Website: bh-photo
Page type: address-validator
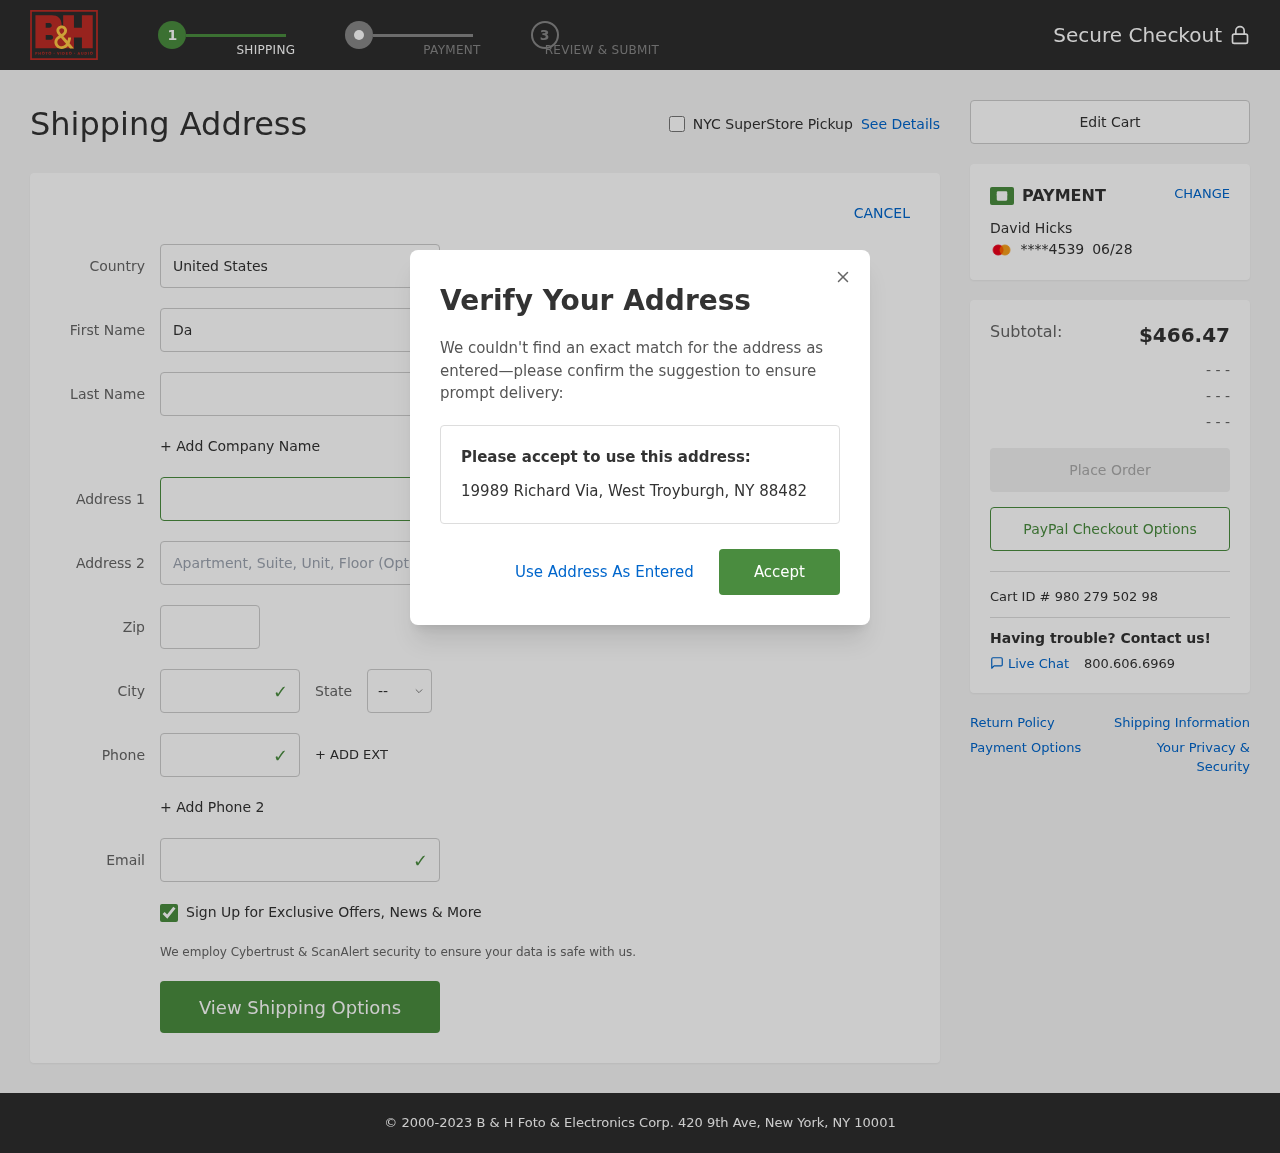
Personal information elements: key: PII_CARD_EXPIRY
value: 06/28
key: PII_CARD_LAST4
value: ****4539
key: PII_CITY
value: West Troyburgh
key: PII_COUNTRY
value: United States
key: PII_EMAIL
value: david.hicks@gmail.com
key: PII_FIRSTNAME
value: David
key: PII_FULLNAME
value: David Hicks
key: PII_LASTNAME
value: Hicks
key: PII_PHONE
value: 9037944158
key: PII_POSTCODE
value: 88482
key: PII_STATE_ABBR
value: NY
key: PII_STREET
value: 19989 Richard Via
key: PII_STREET2
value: Apt. 238
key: PII_CITY_STATE_ZIP
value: West Troyburgh, NY 88482
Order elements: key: ORDER_SUBTOTAL
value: $466.47
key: ORDER_ID
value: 980 279 502 98